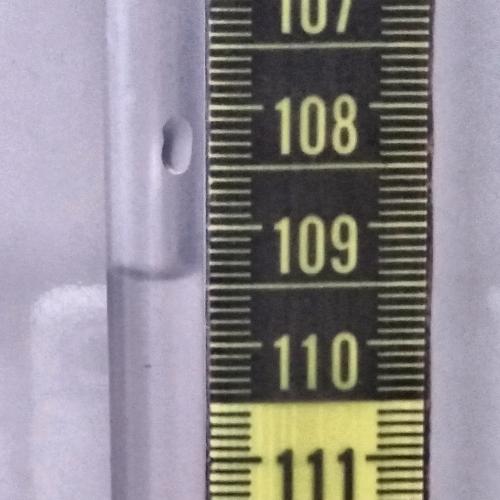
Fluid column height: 109.4 cm